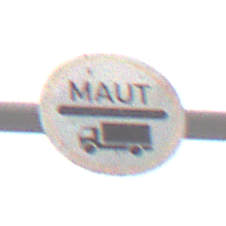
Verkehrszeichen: Mautpflicht
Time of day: Midday
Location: Outdoor (Nature)
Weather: Overcast
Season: Winter
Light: Natural